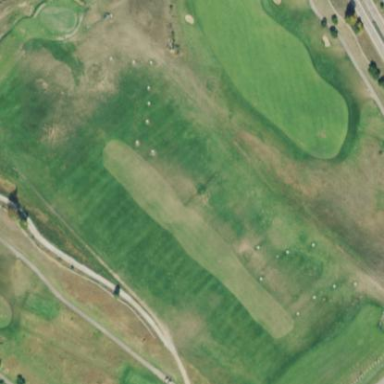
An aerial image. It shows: Grassy area designated for driving range golf.